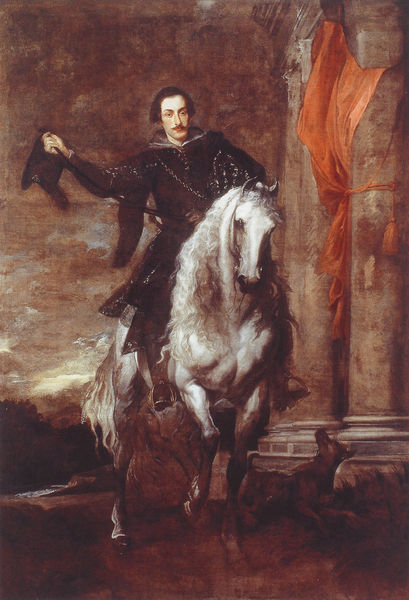
Titel: Marquese Anton Giulio Brignole-Sale auf einem Pferderücken
Künstler: Anthony van Dyck
Institution: Genua, Galleria di Palazzo Rosso
Schlagwörter: gemälde, himmel, mann, wasser, weiß, wolken, landschaft, schwarz, säulen, hund, rot, tiere, tuch, weg, schnurrbart, barock, bildnis, portrait, porträt, vorhang, horizont, wald, pferd, reiter, mähne, schweif, steigbügel, fluß, stufen, quaste, stiefel, schimmel, rotbraun, tempel, bommel, frühbarock